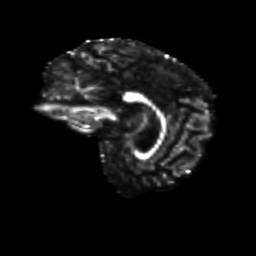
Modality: FA
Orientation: sagittal
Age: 65
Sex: male
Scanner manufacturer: siemens
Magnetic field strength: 3 T
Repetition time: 8.6 s
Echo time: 0.095 s